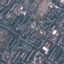
Label: Residential